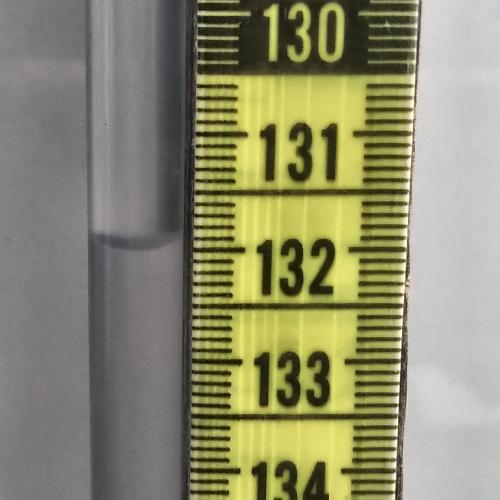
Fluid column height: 131.9 cm